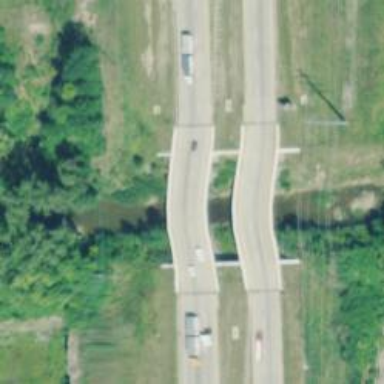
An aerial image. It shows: Beam-structured bridge on motorway.